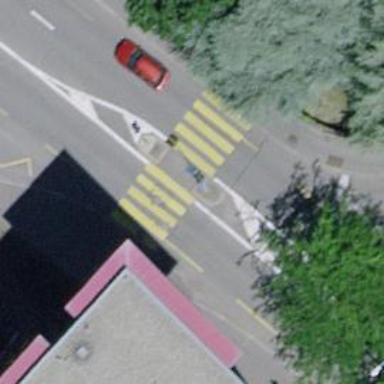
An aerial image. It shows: Marked footway with asphalt surface. The crossing includes pedestrian island.